Question: I have a TYPO3 4.7 environment which holds 3 websites.
All theses website use TemplaVoila template engine.
We are now redesigning one of these site and I wonder if I can use Fluid and Backend Layout instead of TemplaVoila.

It seems that I have to desactivate TemplaVoila in the extension manager to be able to use be layout.
<URL>
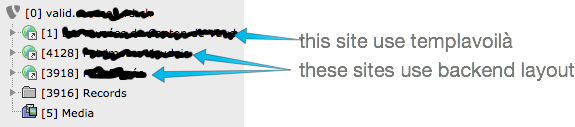
Answer: The TCA Overrides of EXT:templavoila replace the backend layout fields with the respecting fields of TemplaVoila, see <URL>.
By reading this code, it should be possible to have both the TemplaVoila fields and the Backend Layout fields if
- -
in the extension configuration in the Extension Manager.